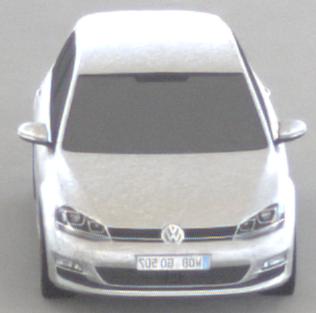
Make: VW
Model: Golf 1.2 TSI BMT
Detailed model: Golf (VII)
Model produced from: 2012/11
Model produced until: 2014/05
Doors: 3
Color: white
Road condition: dry road
Daytime: morning or afternoon
Contrast: low contrast